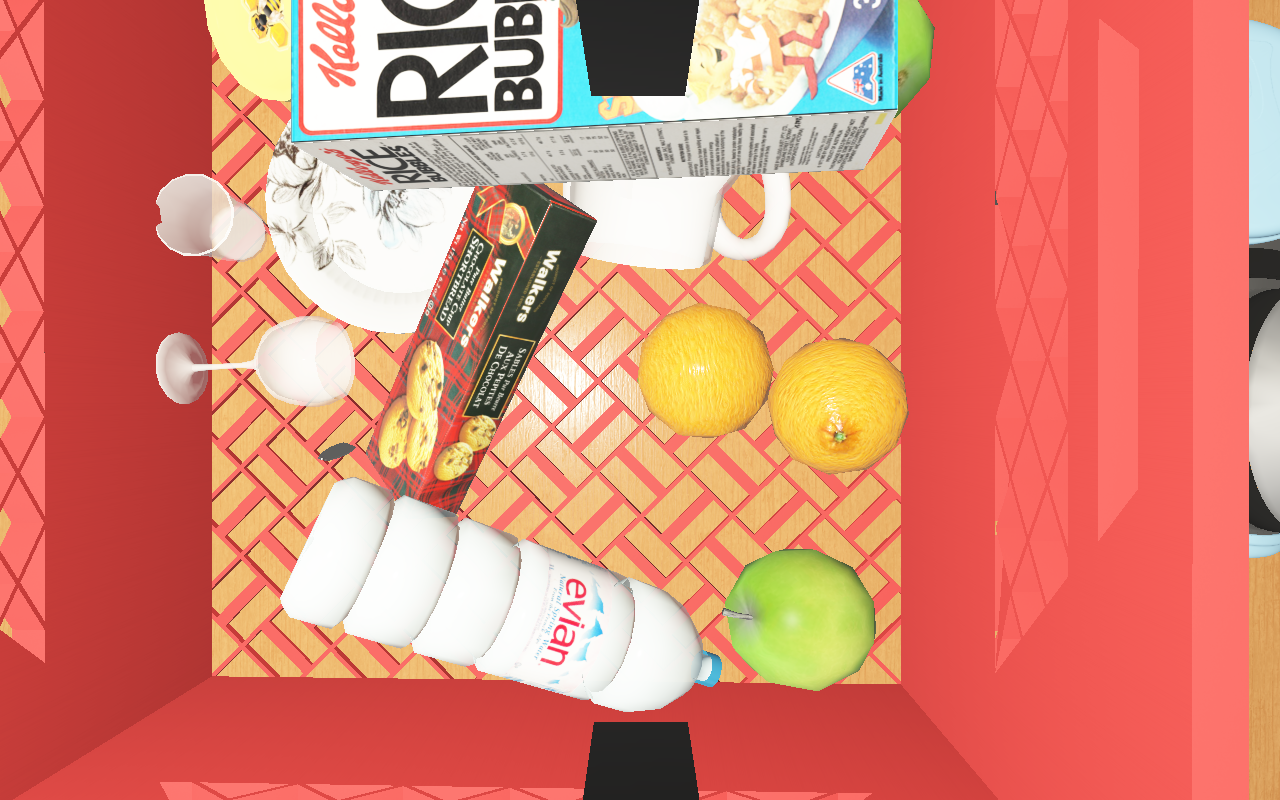
Objects in the scene:
carafe
water bottle
apple
orange
orange
spoon
plate
glass
wineglass
biscuit box